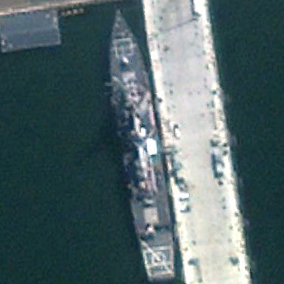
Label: destroyer